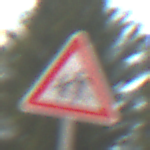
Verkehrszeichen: KinderRechts
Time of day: MorningAfternoon
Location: Outdoor (Suburban)
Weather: Overcast
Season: NotSpecified
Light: Natural